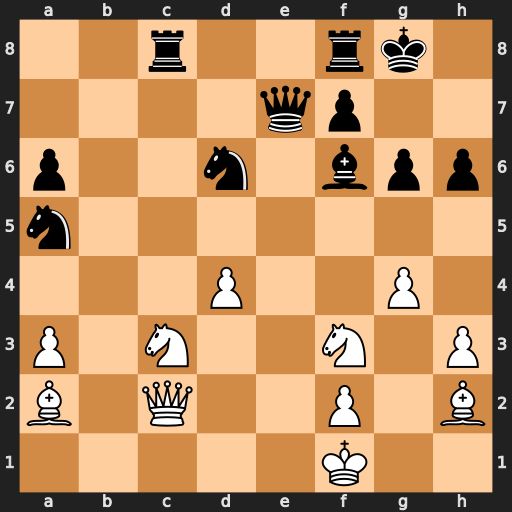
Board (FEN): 2r2rk1/4qp2/p2n1bpp/n7/3P2P1/P1N2N1P/B1Q2P1B/5K2
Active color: w
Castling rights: -
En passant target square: -
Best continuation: Bxd6 Qxd6 Qxg6+ Bg7 Qxd6